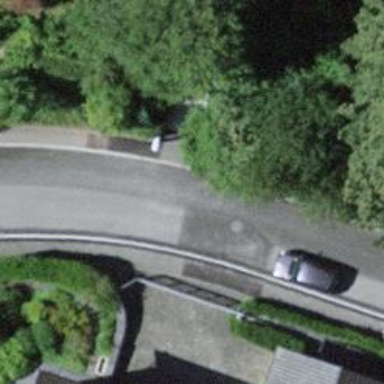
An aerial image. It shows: Kerb barrier.